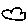
Label: cloud